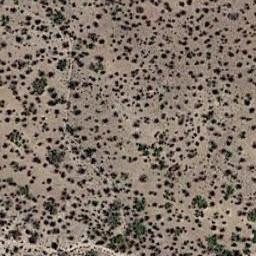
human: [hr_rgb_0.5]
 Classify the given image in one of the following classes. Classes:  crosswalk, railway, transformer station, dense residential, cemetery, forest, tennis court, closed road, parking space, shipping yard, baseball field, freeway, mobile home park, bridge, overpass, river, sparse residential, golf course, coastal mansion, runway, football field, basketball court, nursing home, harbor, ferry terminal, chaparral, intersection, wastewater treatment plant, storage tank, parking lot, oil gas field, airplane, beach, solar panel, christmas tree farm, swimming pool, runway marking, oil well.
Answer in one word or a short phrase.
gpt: chaparral